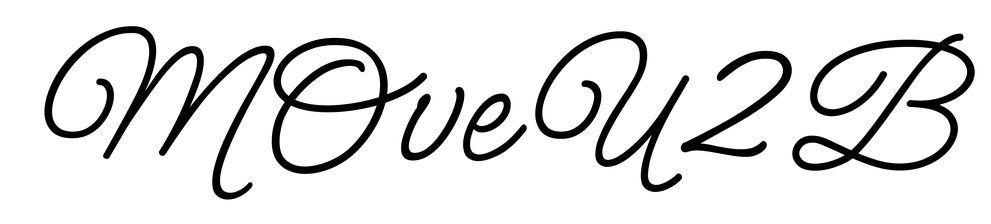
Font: MeowScript-Regular